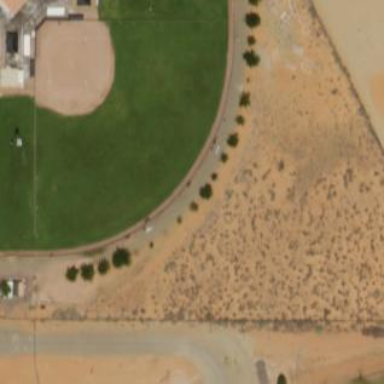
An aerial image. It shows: Baseball pitch for leisure land activities.